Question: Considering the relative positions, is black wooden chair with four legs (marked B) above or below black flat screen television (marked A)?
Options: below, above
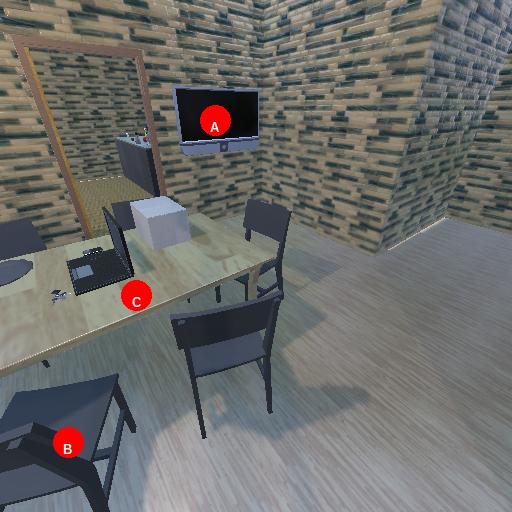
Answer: below